四年级 · 度量几何学
把 $0^{\circ}$ 到 $180^{\circ}$ 画成一条线段, 那么下面说法正确的是（）。

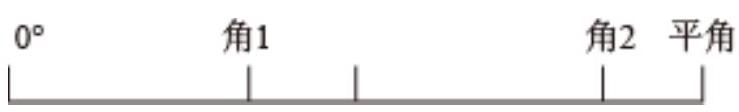
A. 角 1 和角 2 都是锐角
B. 角 1 是锐角，角 2 是钝角
C. 角 1 和角 2 都是钝角
D. 角 1 是钝角, 角 2 是锐角
答案: B
解析: 答案: $\mathrm{B}$

【分析】平角是 $180^{\circ}$ 的角, 根据题图, $0^{\circ}$ 和平角中间应是 $180^{\circ} \div 2=90^{\circ}$, 表示直角。角 1 大于 $0^{\circ}$, 小于 $90^{\circ}$ ，是锐角。角 2 大于 $90^{\circ}$ 小于 $180^{\circ}$ ，是针角。据此解答即可。

【详解】角 1 是锐角, 角 2 是钝角。

故答案为: B。

【点睛】本题考查学生对角的分类的认识, 小于 $90^{\circ}$ 的角叫做锐角, 大于 $90^{\circ}$ 小于 $180^{\circ}$ 的角叫做钝角。